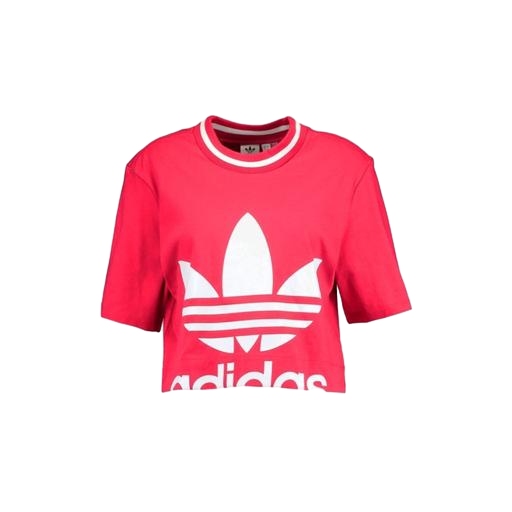
crop tee, cropped t-shirt, mid t-shirt, white background